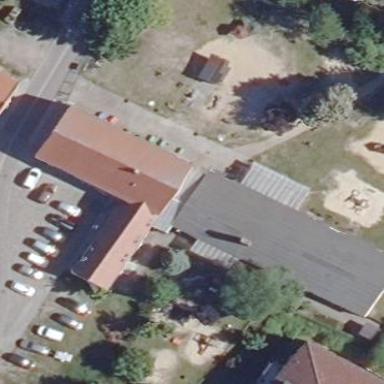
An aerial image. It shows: Kindergarten building.